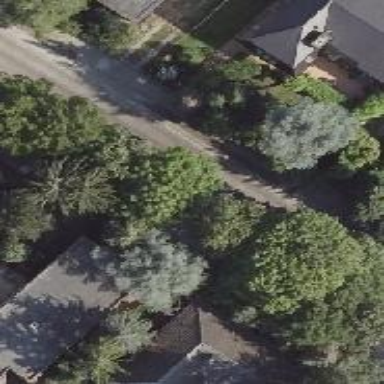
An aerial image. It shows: Avenue of deciduous broadleaved trees.